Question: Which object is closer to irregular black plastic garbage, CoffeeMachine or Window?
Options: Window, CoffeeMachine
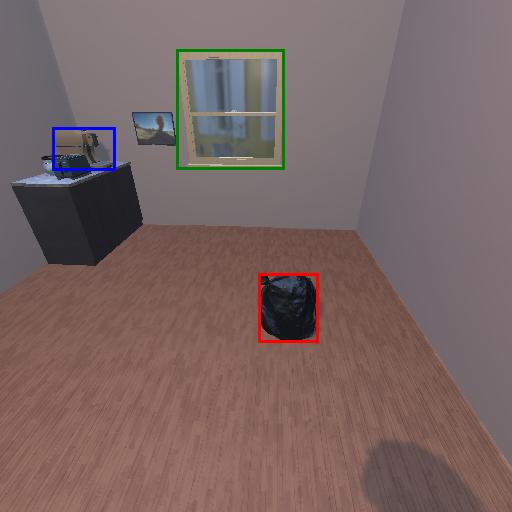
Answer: Window